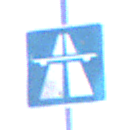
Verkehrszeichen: Autobahn
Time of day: Midday
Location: Outdoor (RoadRail)
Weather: Clear
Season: Summer
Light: Natural